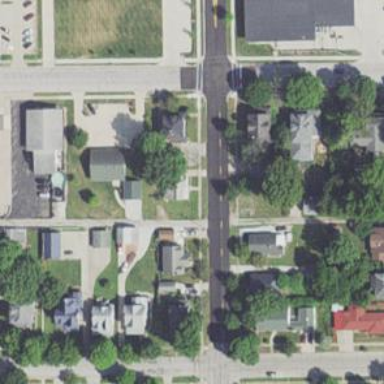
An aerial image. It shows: Alley classified as service road.